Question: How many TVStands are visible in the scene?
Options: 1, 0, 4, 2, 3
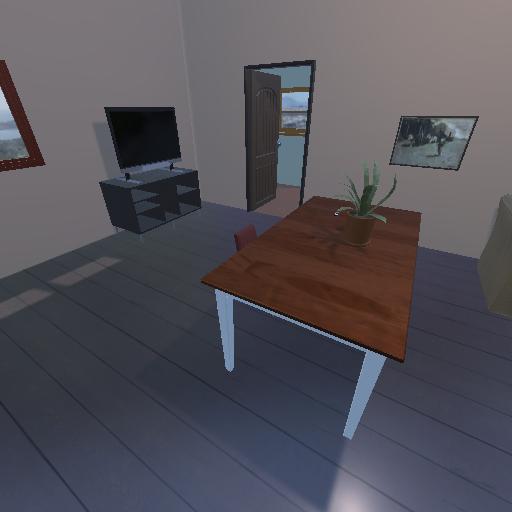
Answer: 1